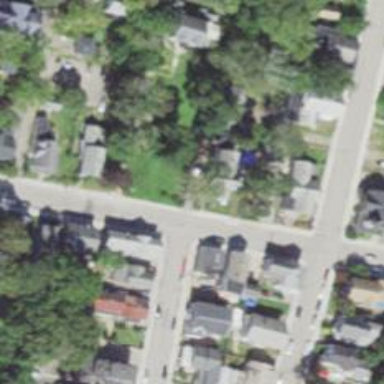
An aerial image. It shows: Residential driveway designated as service road.